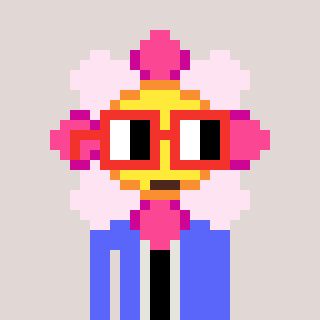
a pixel art character with square red glasses, a flower-shaped head and a purple-colored body on a warm background